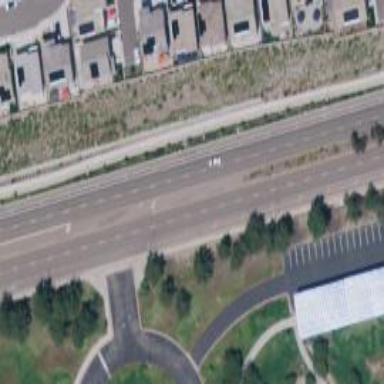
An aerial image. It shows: Asphalt road at the secondary link level.